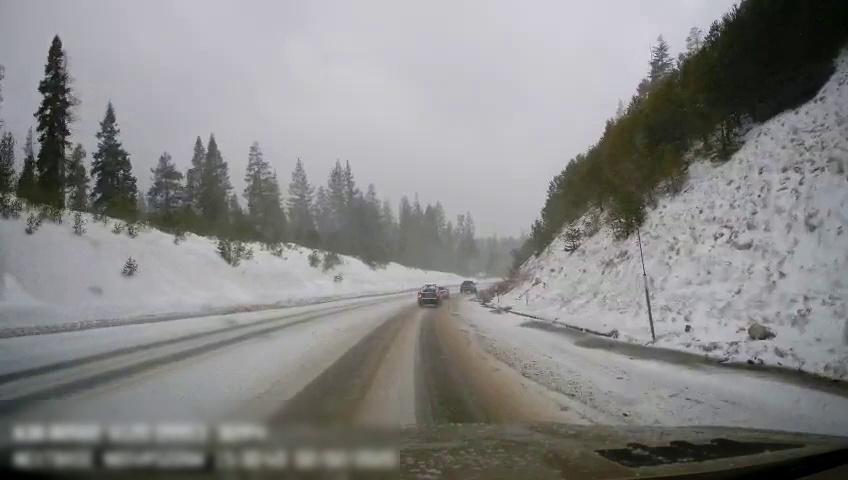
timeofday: Day
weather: Snowy
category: Drivable Space
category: Vehicles | SUV
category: Vehicles | Car
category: Vehicles | SUV